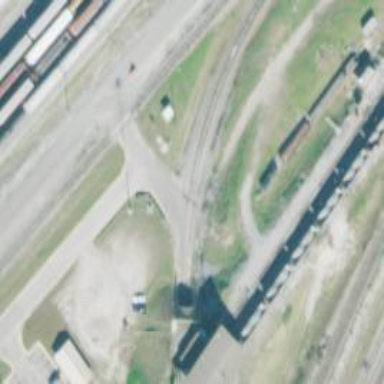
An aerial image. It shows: Railway yard used for servicing trains.